Question: Here is my horizontal gradient results.The left one is opencv result and the other one is matlab result

I am trying to do horizontal and vertical gradient which H =[1,-1] and V=[1;-1]
'''
Mat H_gradient,G_Filter1,kernel,V_gradient;
Mat kernelH(1, 2, CV_32F);
kernelH.at<float>(0,0) = 1.0f;
kernelH.at<float>(0,1) = -1.0f;
Mat kernelV(2, 1, CV_32F);
kernelV.at<float>(0,0) = 1.0f;
kernelV.at<float>(1,0) = -1.0f;
cvtColor( image, image, CV_RGB2GRAY );
filter2D( image, H_gradient, -1 ,kernelH , Point( -1, -1 ), 0, BORDER_DEFAULT );
filter2D( image, V_gradient, -1 ,kernelV , Point( -1, -1 ), 0, BORDER_DEFAULT );
'''
But still not match with my matlab code results. I dont know why?
My matlab code for gradients
'''
image=double(image);
% horizontal and vertical gradient
H=[1 -1];
V=[1;-1];
H_Gradient=conv2(image,H,'same');
V_Gradient=conv2(image,V,'same');
'''
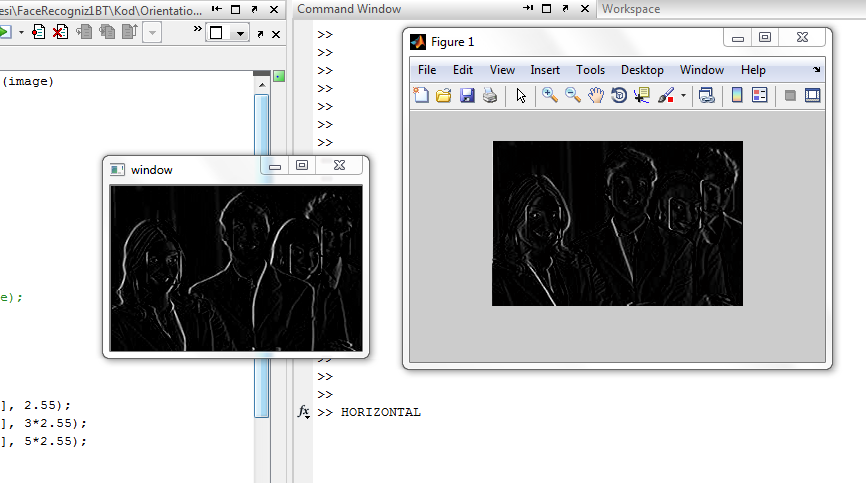
Answer: try do
'''
cvtColor( image, image, **CV_BGR2GRAY** );
'''
instead of
'''
cvtColor( image, image, **CV_RGB2GRAY** );
'''
If you are using the default imread parameters, OpenCv use BGR color format instead of RGB as default!